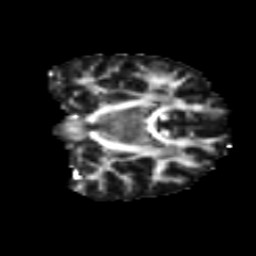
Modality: FA
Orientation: coronal
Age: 15
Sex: female
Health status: ill
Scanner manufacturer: ge
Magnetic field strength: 3 T
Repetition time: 6.752 s
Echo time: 0.079 s